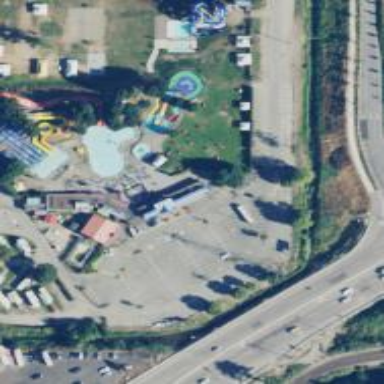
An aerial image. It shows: Water slide attraction.